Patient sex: M
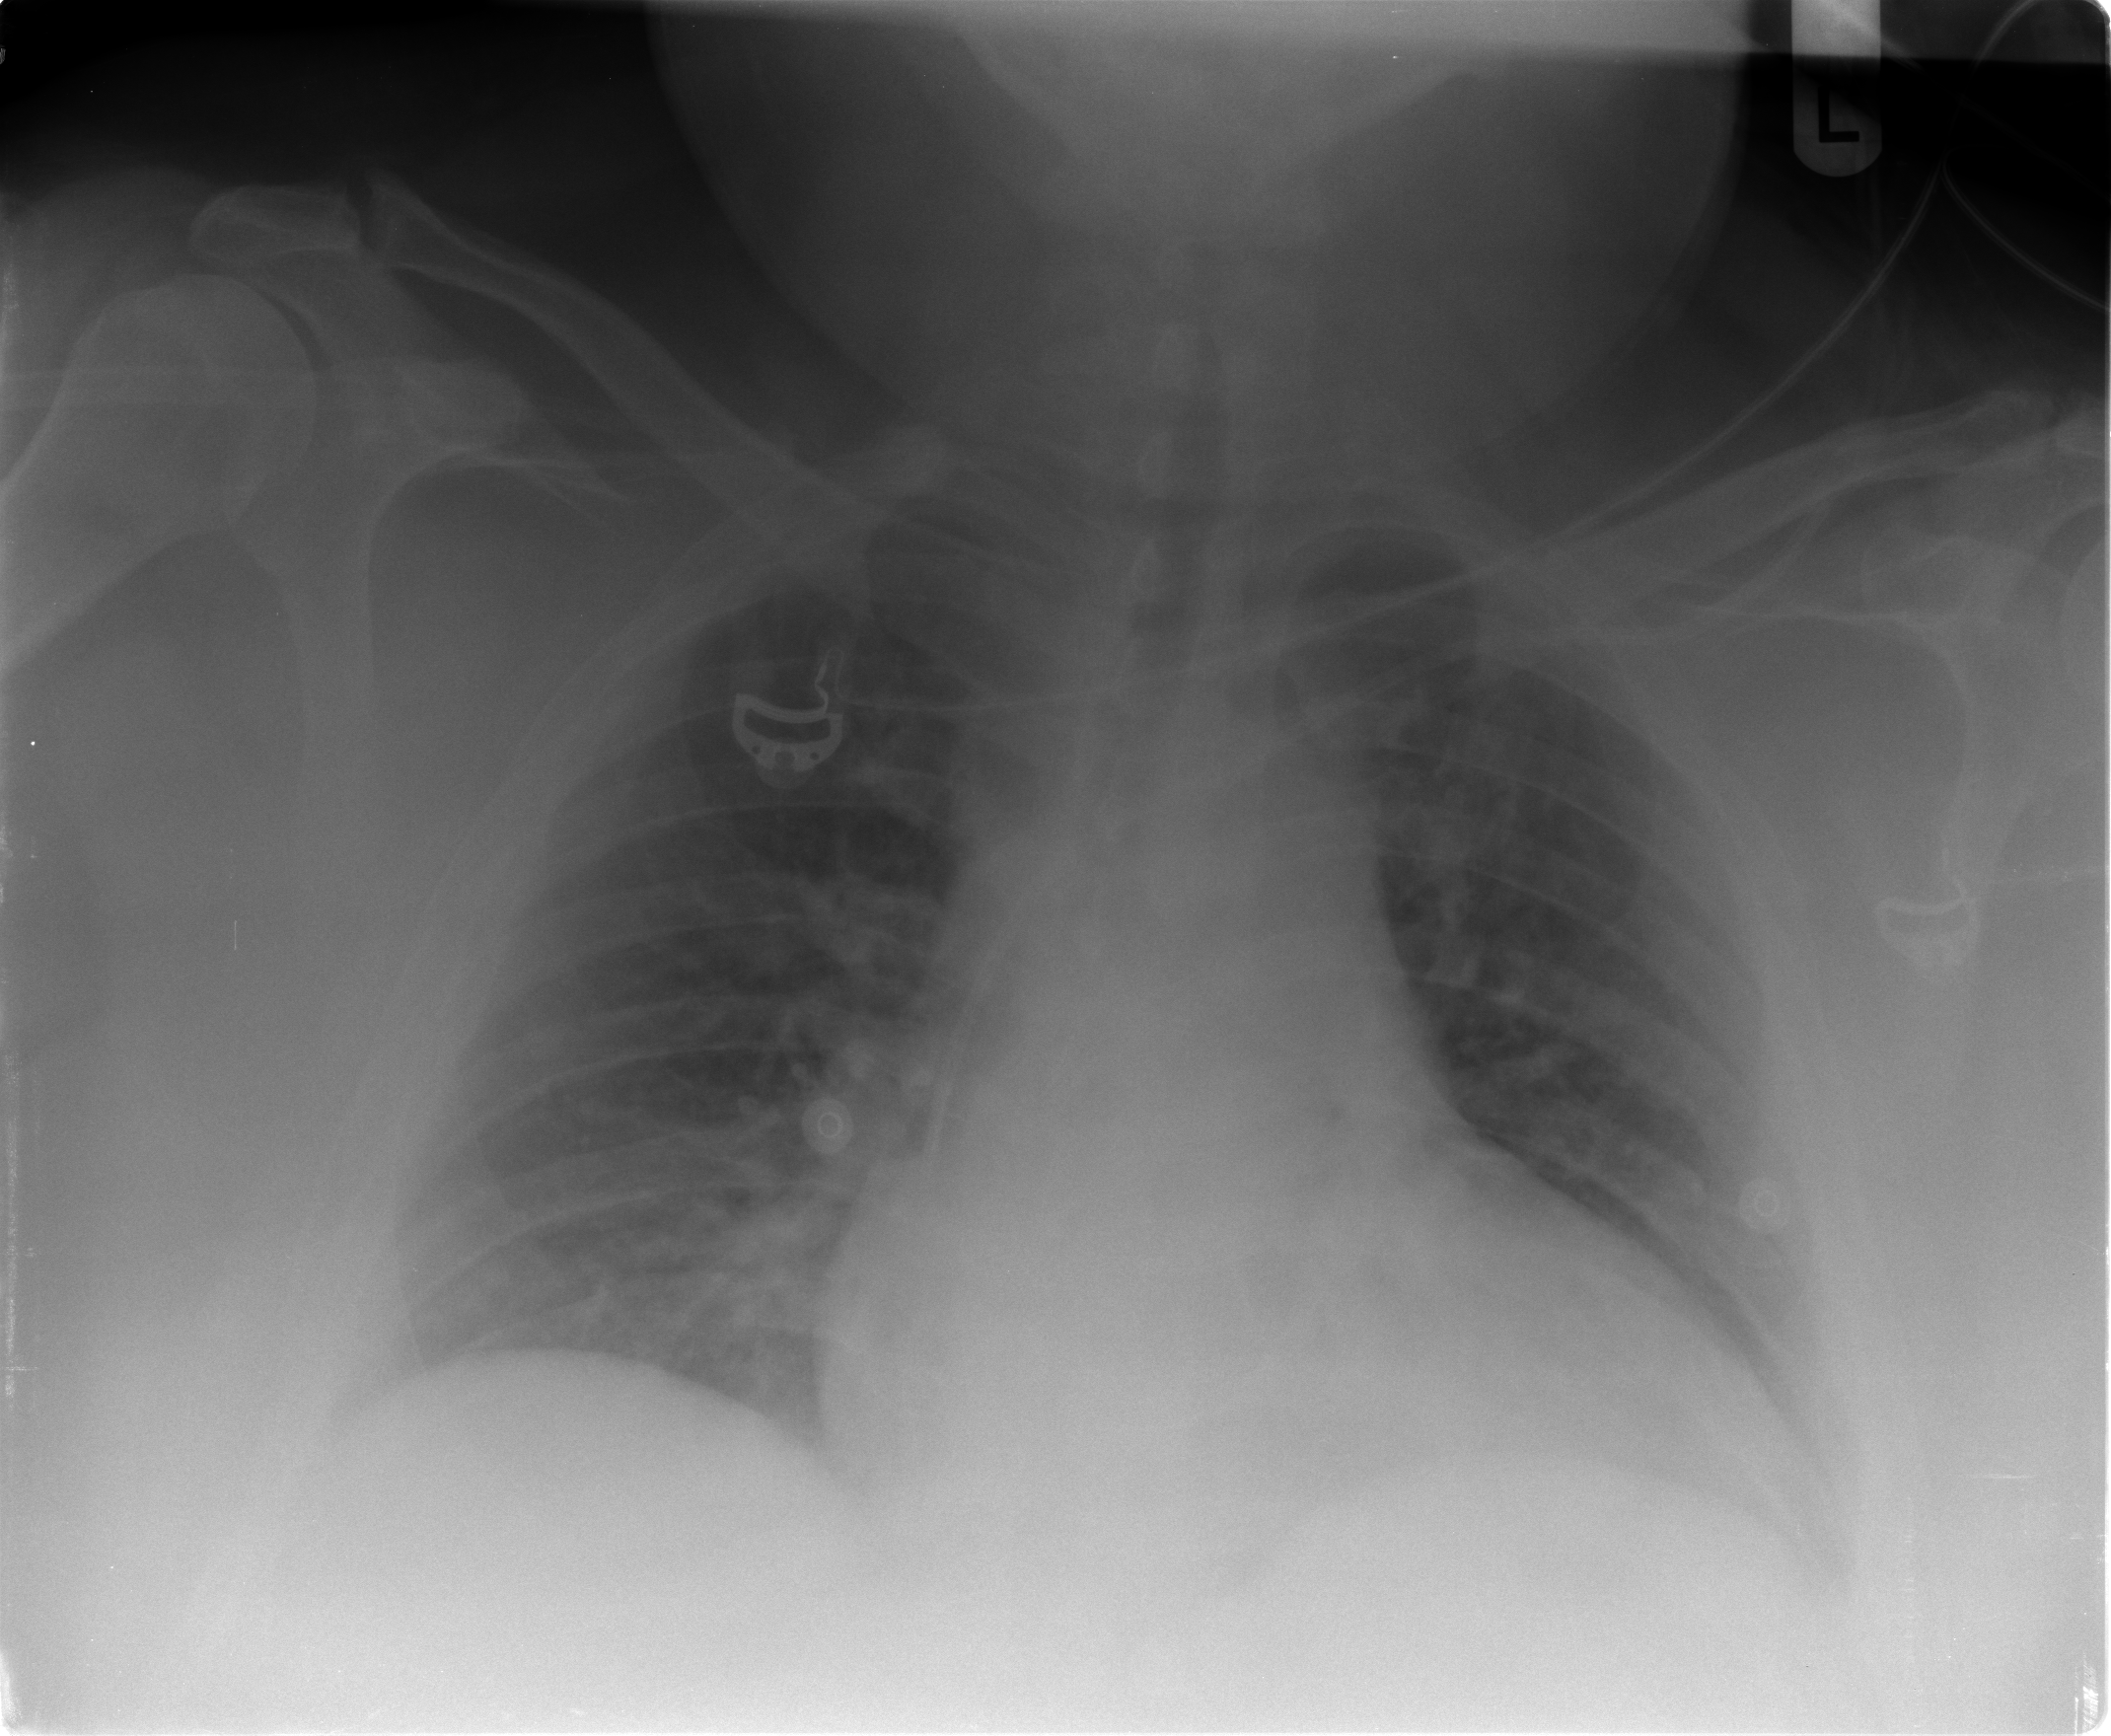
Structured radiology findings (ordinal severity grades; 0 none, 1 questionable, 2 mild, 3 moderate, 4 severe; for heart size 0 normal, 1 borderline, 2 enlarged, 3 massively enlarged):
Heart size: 2
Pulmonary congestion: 2
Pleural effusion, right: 1
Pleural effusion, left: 1
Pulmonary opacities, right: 1
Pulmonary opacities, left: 1
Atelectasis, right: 2
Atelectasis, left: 2